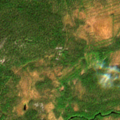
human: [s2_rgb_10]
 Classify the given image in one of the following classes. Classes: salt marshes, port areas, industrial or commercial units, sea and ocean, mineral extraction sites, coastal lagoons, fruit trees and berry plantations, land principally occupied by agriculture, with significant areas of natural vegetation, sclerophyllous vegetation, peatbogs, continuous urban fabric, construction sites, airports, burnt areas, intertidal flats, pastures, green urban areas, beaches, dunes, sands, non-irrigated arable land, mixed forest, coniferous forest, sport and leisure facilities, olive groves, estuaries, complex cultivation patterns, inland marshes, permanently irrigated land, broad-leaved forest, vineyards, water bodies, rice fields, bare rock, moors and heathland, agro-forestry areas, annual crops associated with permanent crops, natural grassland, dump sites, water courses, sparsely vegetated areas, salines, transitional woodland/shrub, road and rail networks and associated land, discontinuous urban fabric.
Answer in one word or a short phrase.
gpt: coniferous forest, mixed forest, transitional woodland/shrub